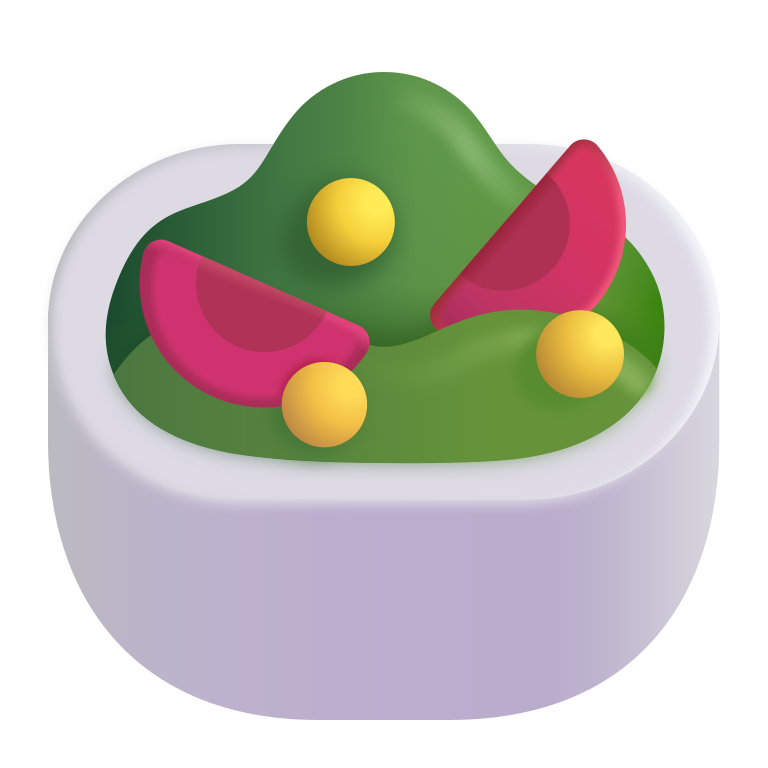
green salad color